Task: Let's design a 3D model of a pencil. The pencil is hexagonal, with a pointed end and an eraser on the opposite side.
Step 96:
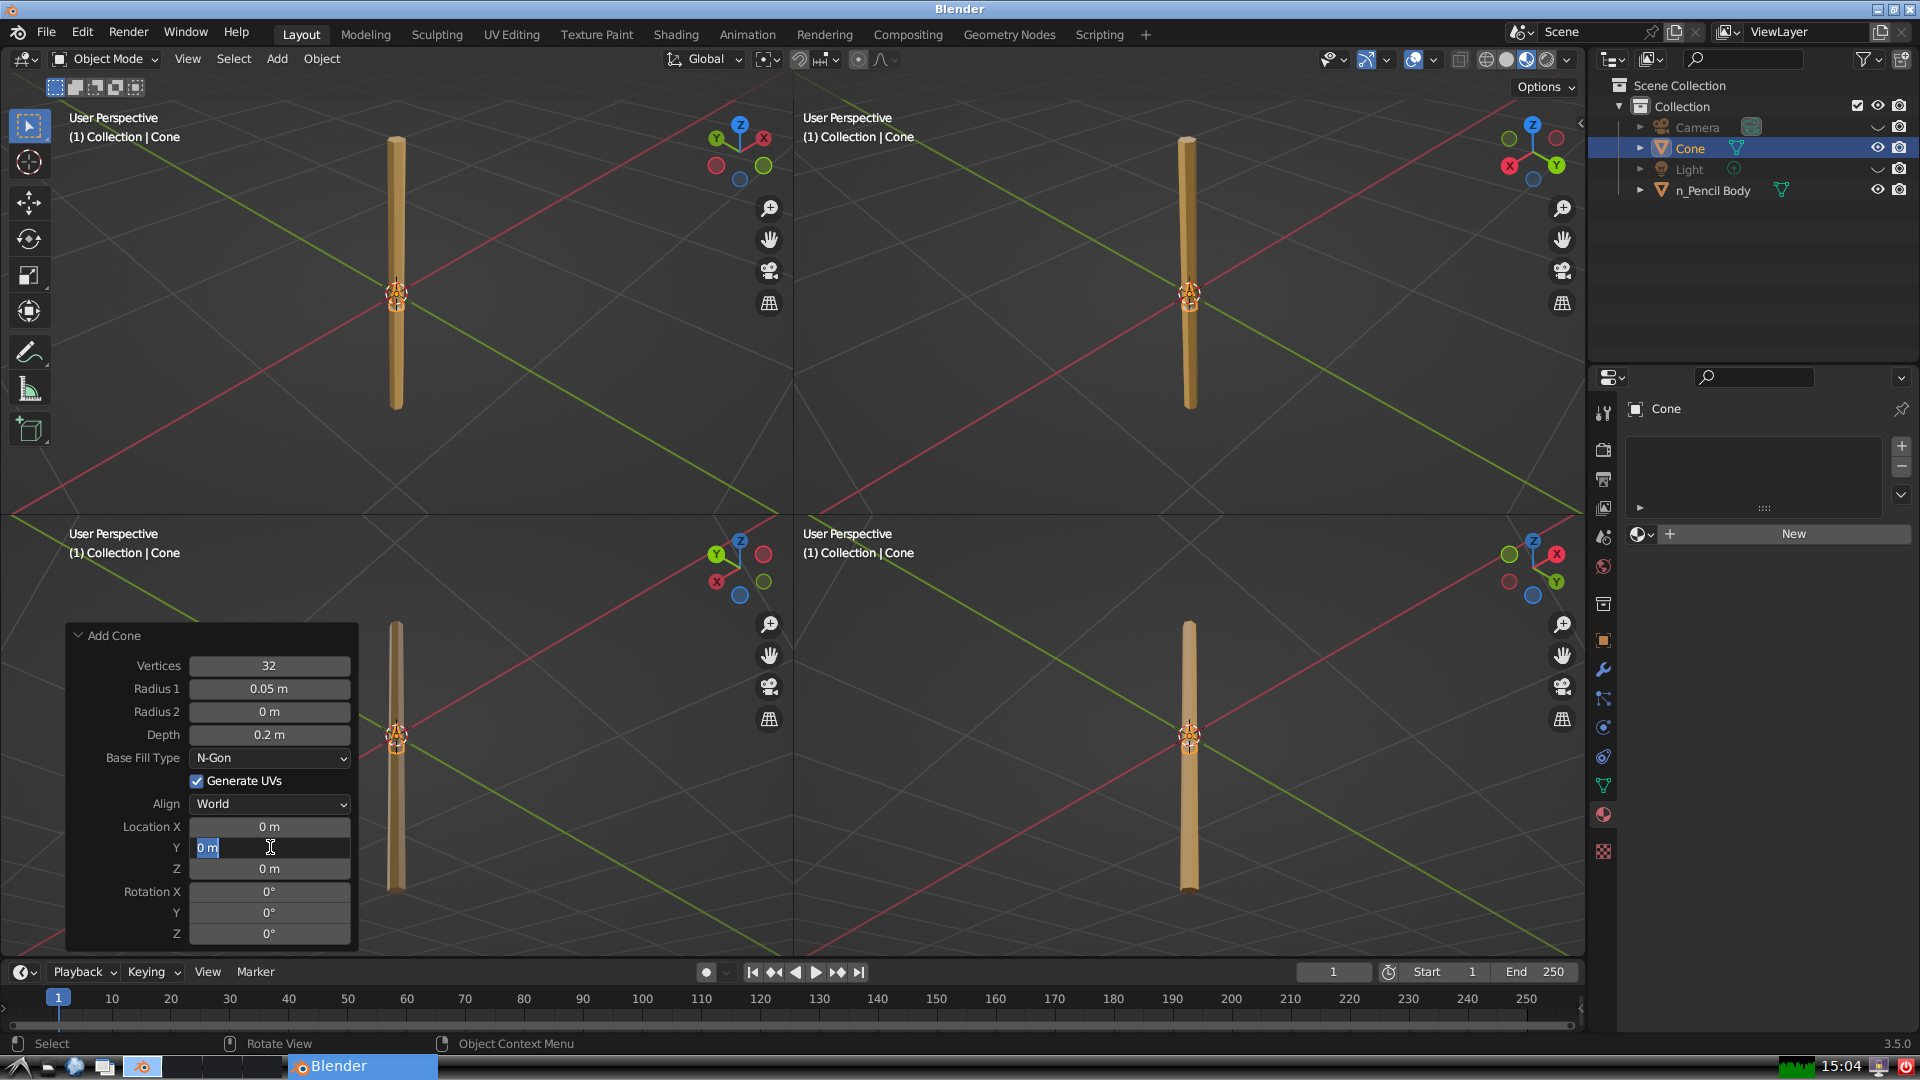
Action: input_text: 0.0